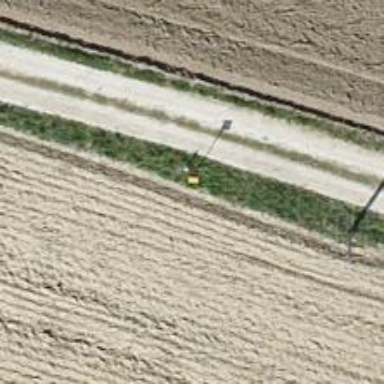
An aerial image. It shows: Pole with roof-covered pipeline marker.